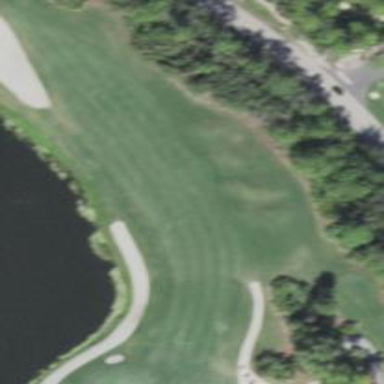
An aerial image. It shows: Grassy area designated as golf fairway.